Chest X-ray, PA view. Patient: 53 years old, sex M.
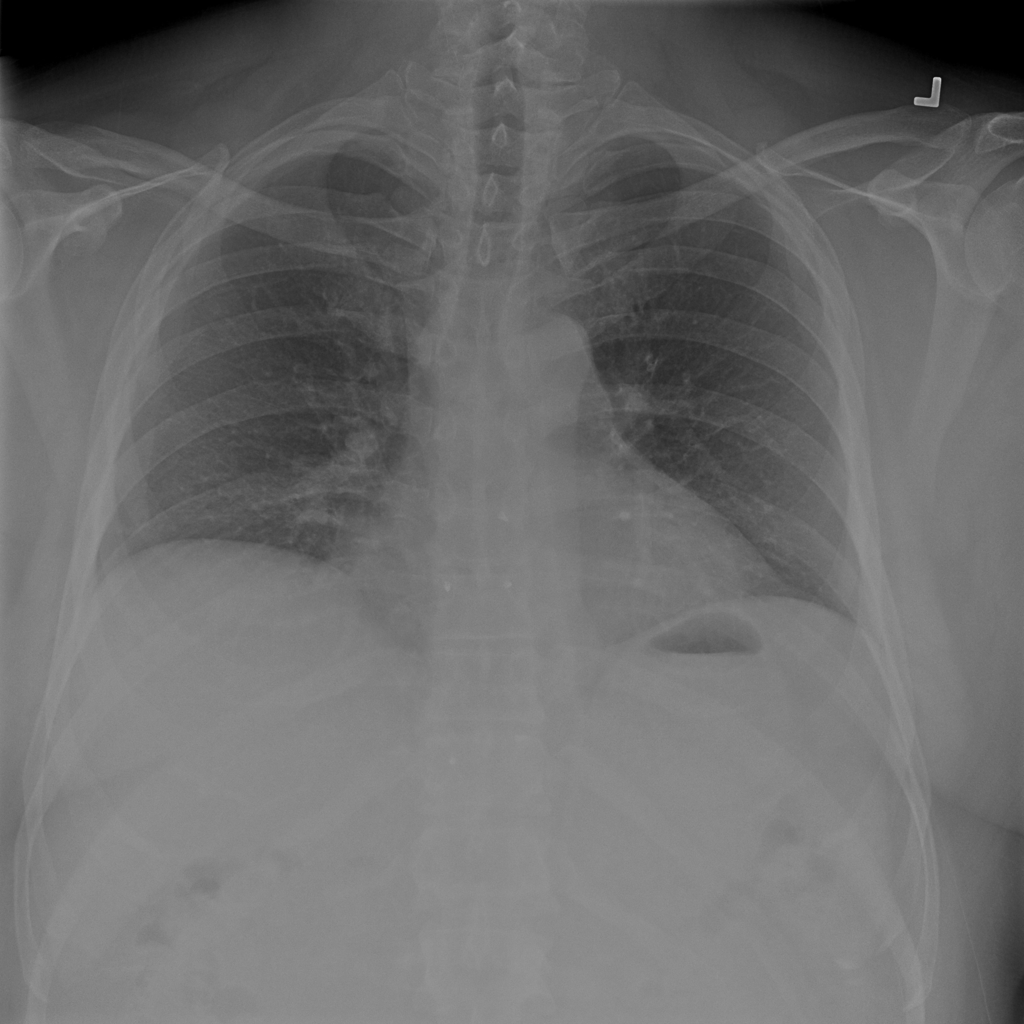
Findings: No Finding